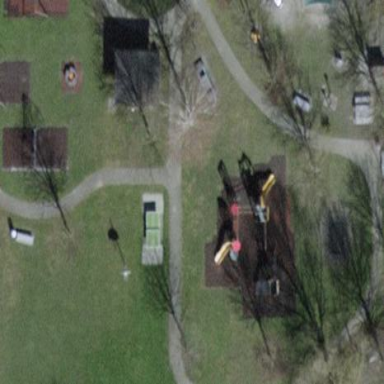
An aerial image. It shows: Playground area for leisure activities on the land.